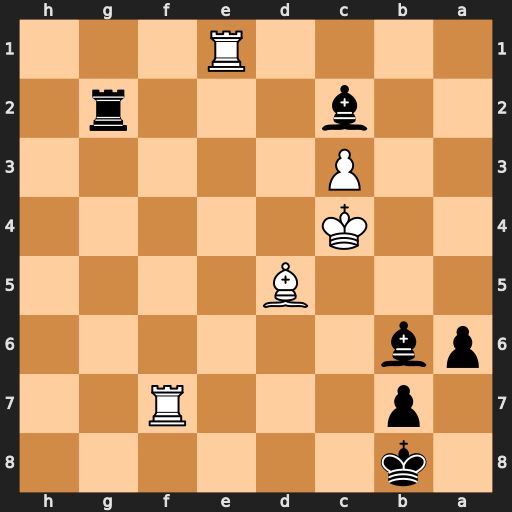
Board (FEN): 1k6/1p3R2/pb6/3B4/2K5/2P5/2b3r1/4R3
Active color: b
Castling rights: -
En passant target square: -
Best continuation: Rg4+ Re4 Rxe4+ Bxe4 Bxe4